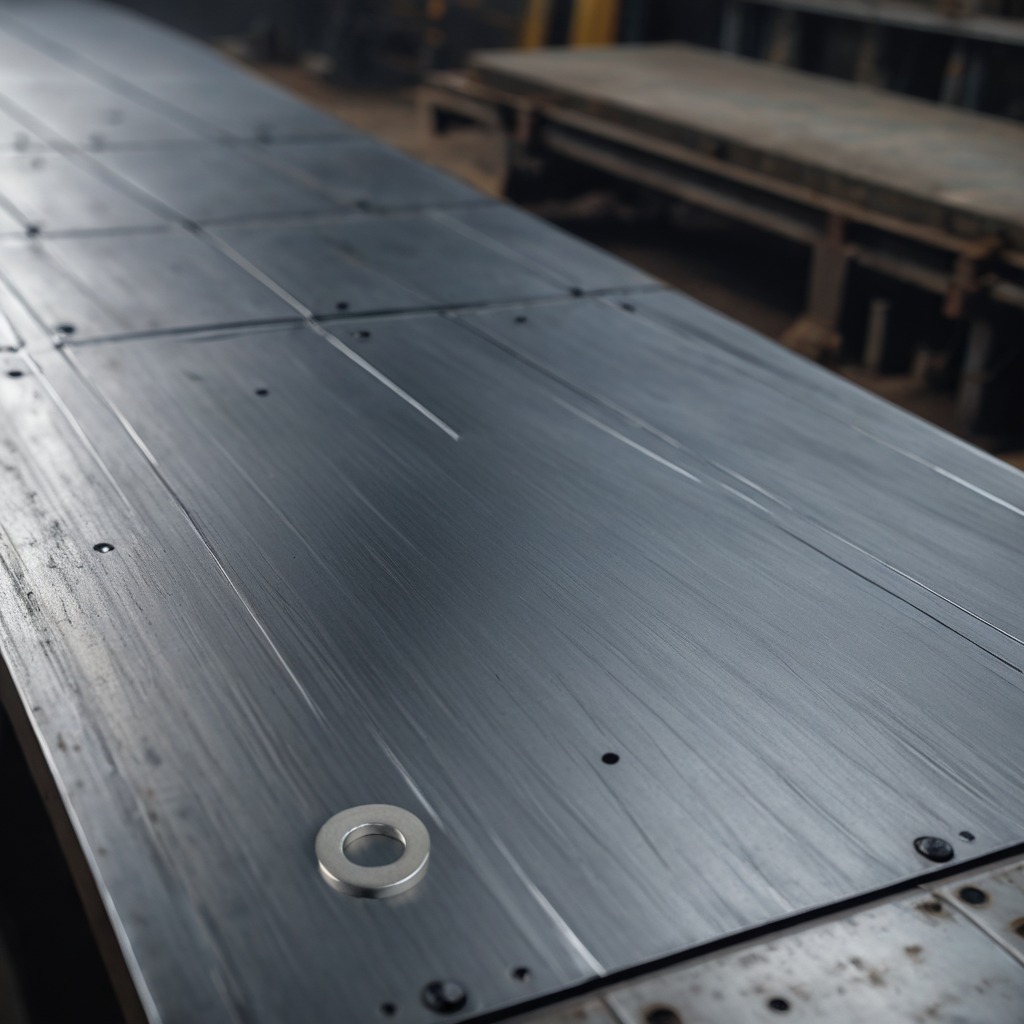
A flat metal washer lying on the cold steel table in a mining workshop